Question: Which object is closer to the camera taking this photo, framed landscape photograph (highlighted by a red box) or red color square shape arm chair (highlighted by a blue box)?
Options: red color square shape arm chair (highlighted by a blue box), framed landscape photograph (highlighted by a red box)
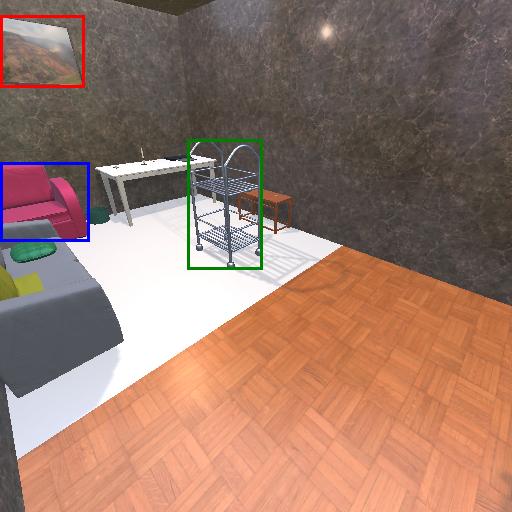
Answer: red color square shape arm chair (highlighted by a blue box)